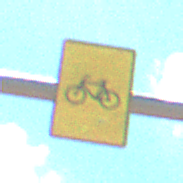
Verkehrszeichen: RadverkehrOhnePfeilsymbol
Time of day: Midday
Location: Outdoor (Nature)
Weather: PartlyCloudy
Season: NotSpecified
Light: Natural